Question: I want to design a layout having a checkbox similar to the image below

How do I achieve this.
I tried the following but it's not the result I want :
'''
<CheckBox
android:id="@+id/chkBox"
android:layout_width="wrap_content"
android:layout_height="wrap_content"
android:text="On"
android:textColor="#000"
android:textSize="17sp" />
'''
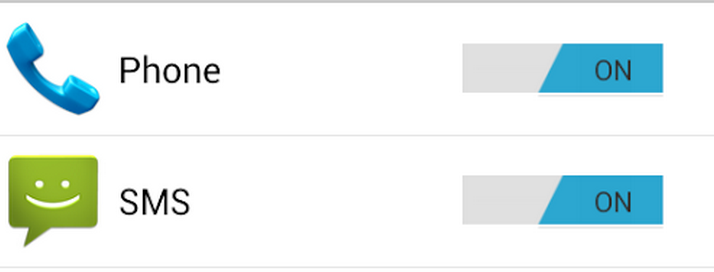
Answer: You want a <URL>:
'''
<Switch
android:id="@+id/mySwitch"
android:layout_width="wrap_content"
android:layout_height="wrap_content"
android:layout_alignParentLeft="true"
android:layout_alignParentTop="true"
android:layout_marginTop="20dp"
android:text="Play with the Switch" />
'''
From the <URL>:
> A Switch is a two-state toggle switch widget that can select between two options
Switches are functionally similar to check boxes, but look different. A full layout example can be found <URL>.
---
As 'Der Golem' pointed out, you could also use the older <URL>. Here is a comparison of the two:
### Switch

### Toggle Button